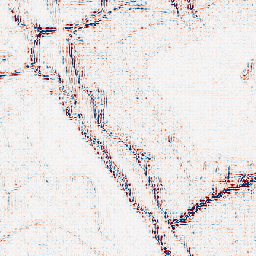
Category: wavelet
Decomposition family: wavelet_dwt
Decomposition parameters: wavelet: db2
level: 2
Upsampling method: sinc_hamming
Upsampling parameters: scale: 8
kernel_size: 8
Upsampling scale: 8